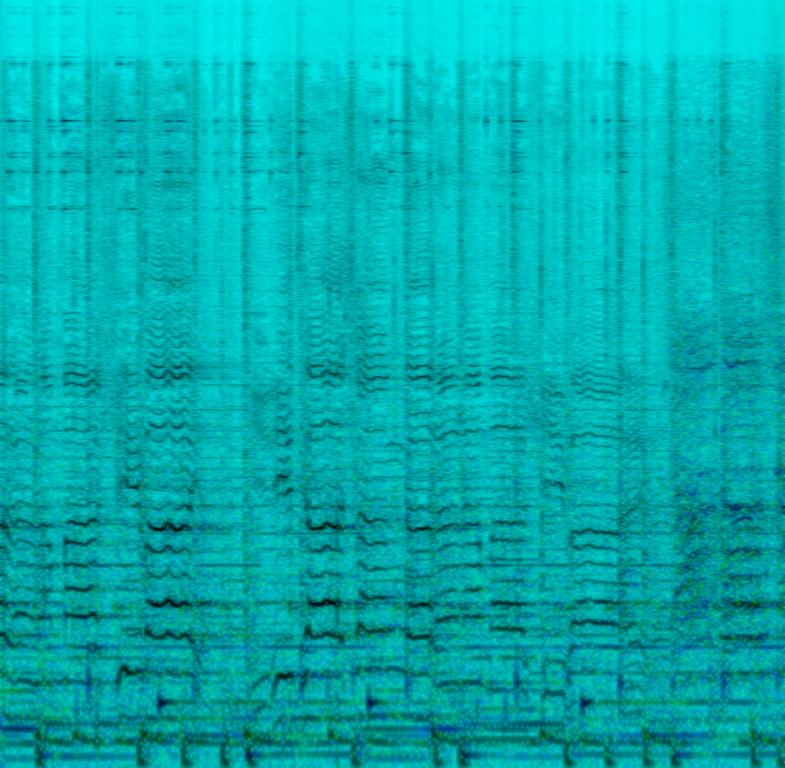
The Hindu Devotional Music features wide mixed harmonized vocals singing a very addictive cadence, followed by flat male vocal, wooden percussive elements and wide sustained synth pad chords. It sounds emotional, passionate and addictive - like something you would sing along to, even if you do now know the words.